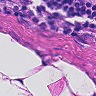
Metastatic tissue present: no